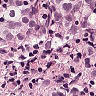
Metastatic tissue present: yes